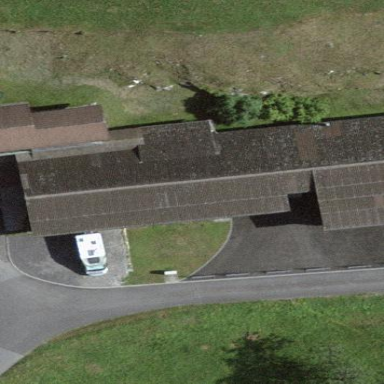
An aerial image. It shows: Stable.